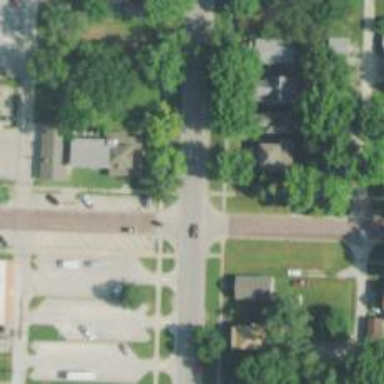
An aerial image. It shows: Unmarked crossing on the road.